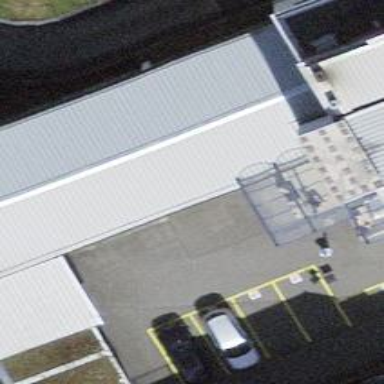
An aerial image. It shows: Office building.